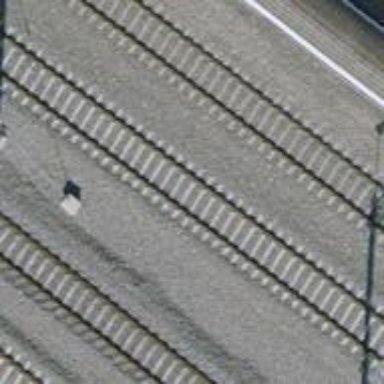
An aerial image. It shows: Single-track railway siding with electrified contact lines.